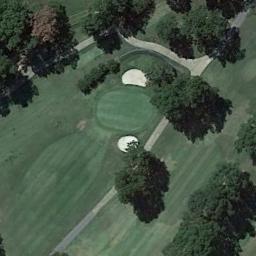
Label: golf_course